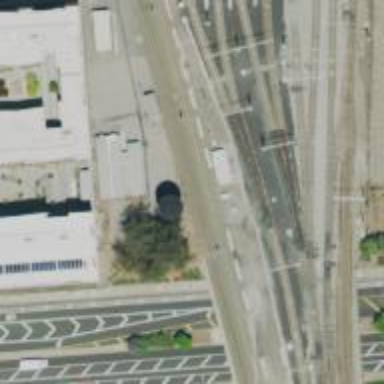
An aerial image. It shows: Railway junction.